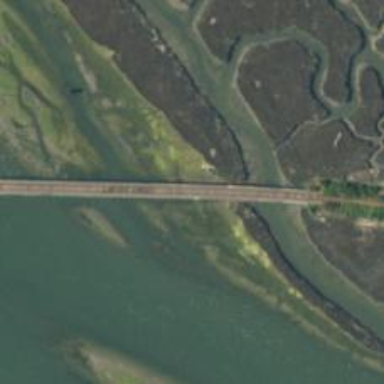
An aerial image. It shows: Disused railway bridge.